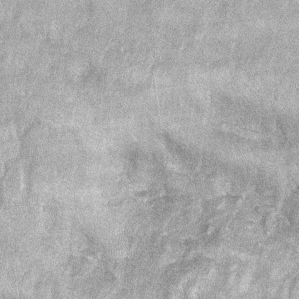
Label: frost